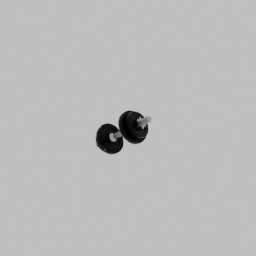
Label: tools